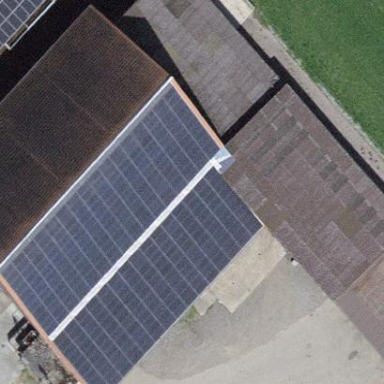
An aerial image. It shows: Barn.